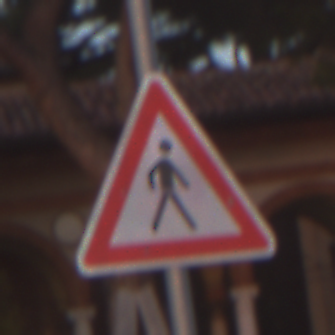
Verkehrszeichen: FussgaengerLinks
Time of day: SunriseSunset
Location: Outdoor (Urban)
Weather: Clear
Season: NotSpecified
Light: Natural